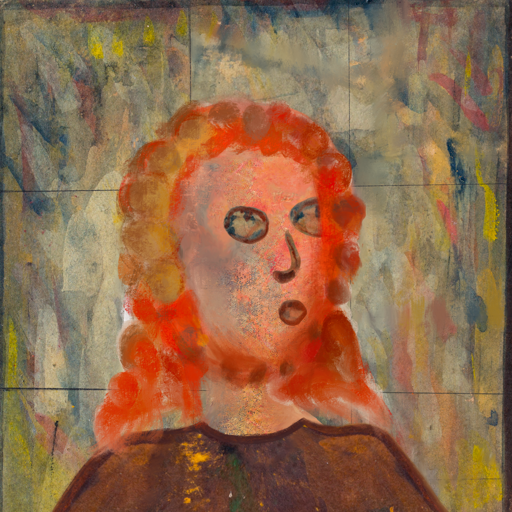
Background: GypsyMother, Head And Neck Side: Irani, Face Side: Orphan, Bust: Comrade, Hair Side: Rupkatha, Head Accessory: Blank, Second Necklace: Blank, Necklace: Blank, Baby: Blank